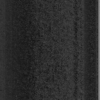
Label: dusty